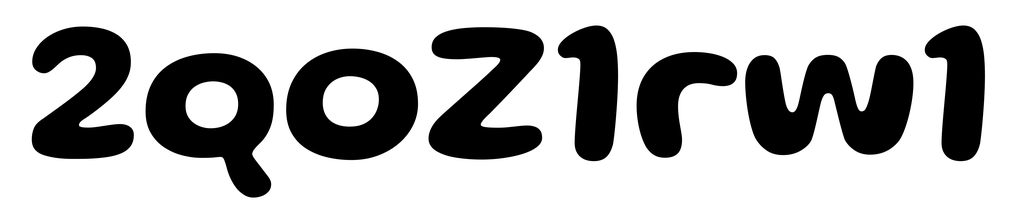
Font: Gluten_SemiBold